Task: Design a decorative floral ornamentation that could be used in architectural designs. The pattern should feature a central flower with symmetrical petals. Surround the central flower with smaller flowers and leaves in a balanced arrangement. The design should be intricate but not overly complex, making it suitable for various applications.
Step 162:
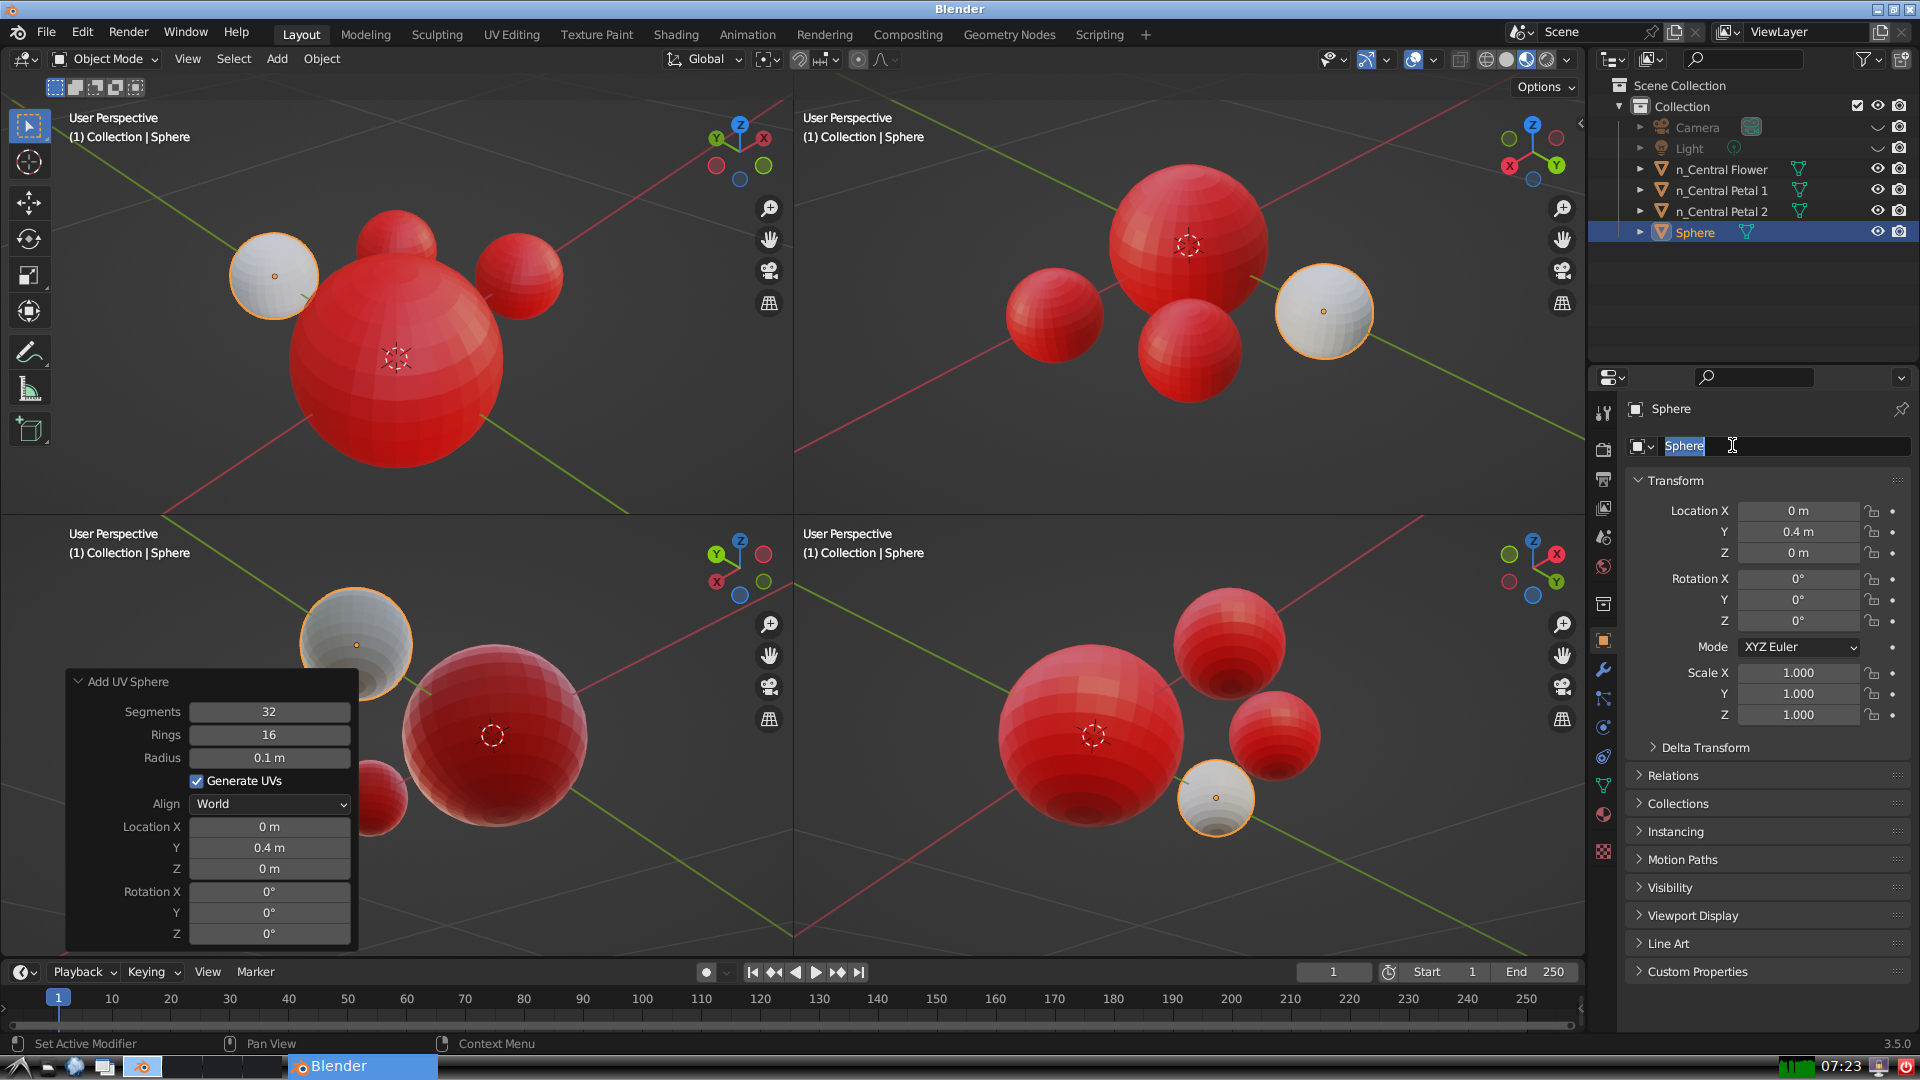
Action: input_text: n_Central Petal 3